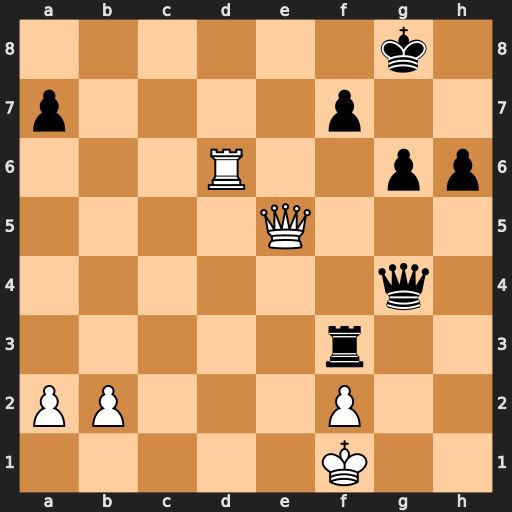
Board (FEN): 6k1/p4p2/3R2pp/4Q3/6q1/5r2/PP3P2/5K2
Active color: w
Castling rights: -
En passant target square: -
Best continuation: Rd8+ Kh7 Rh8#